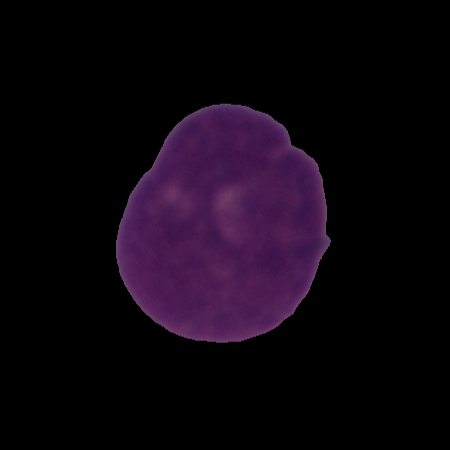
Label: cancer